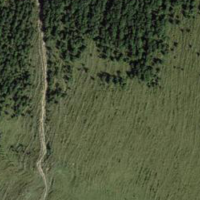
EUNIS habitat code: 23
Species observed at this site:
Alnus alnobetula